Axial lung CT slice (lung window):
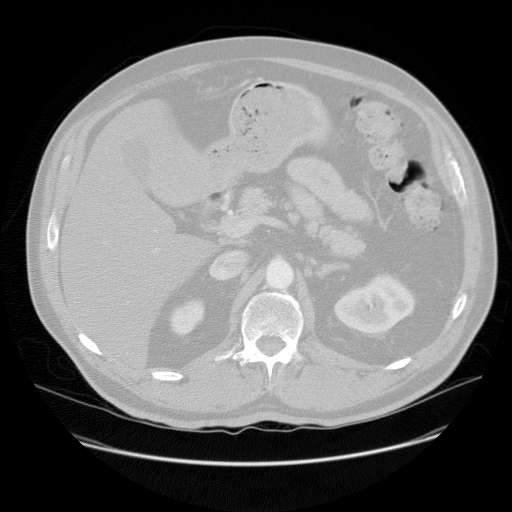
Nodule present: no